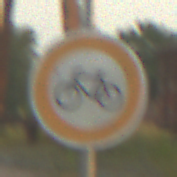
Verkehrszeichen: VerbotRadverkehr
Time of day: SunriseSunset
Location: Outdoor (Suburban)
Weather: PartlyCloudy
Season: NotSpecified
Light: Natural